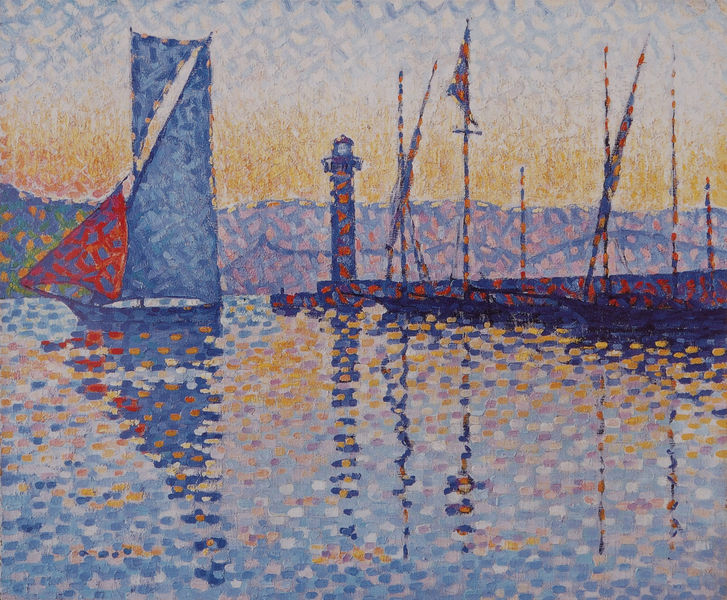
Titel: Saint-Tropez. Le Phare, Saint-Tropez. Der Leuchtturm
Künstler: Paul Signac
Institution: (Privatsammlung)
Schlagwörter: berg, blau, gemälde, himmel, meer, schatten, wasser, weiß, wolken, gelb, grün, impressionismus, landschaft, see, teich, ufer, abend, braun, bunt, frankreich, grau, hell, laterne, orange, schwarz, rot, expressionismus, spiegel, öl, dämmerung, horizont, hügel, sonnenaufgang, spiegelung, wind, brücke, brüstung, sonne, land, kontrast, rosa, boot, boote, turm, hellblau, küste, schiff, schiffe, segel, segelboot, segelschiffe, wellen, ruhe, fahne, flagge, mast, pointilismus, segelschiff, abends, berge, farben, fels, gebirge, gipfel, modern, farbe, lila, sonnenuntergang, violett, hafen, hafenmauer, kai, kaimauer, masten, stille, pier, steg, dunkelblau, monet, reflexe, manet, uhr, spiegeln, stimmung, abendrot, abendstimmung, segelboote, punkte, stangen, mole, leuchtturm, reflexionen, wasseroberfläche, paul, punkt, tupfen, leinwand, flecken, kanzel, höhenzug, reflektion, seurat, spiegelungen, einfahrt, signac, atmosphäre, maste, schimmern, pointillismus, paul signac, pointilistisch, postimpressionismus, neoimpressionismus, farbpunkte, leuchturm, yacht, komplementärfarben, flecke, gestrichelt, hafeneinfahrt, im hafen, im hagen, lsuchturm, pointelissmus, pointilissmus, quermast, sege, spachtel, spiegelungen im wasser, seurrat, nge, piontilismus, wasser pointilismus, fog, hauptmast, großsegel, waseser, bunjt, wasser blau schiff leuchtturm, fahrne, jatte, punkter